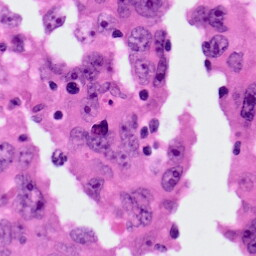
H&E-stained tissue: Lung